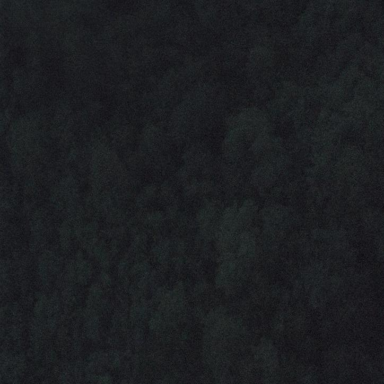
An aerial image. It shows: Forest area.